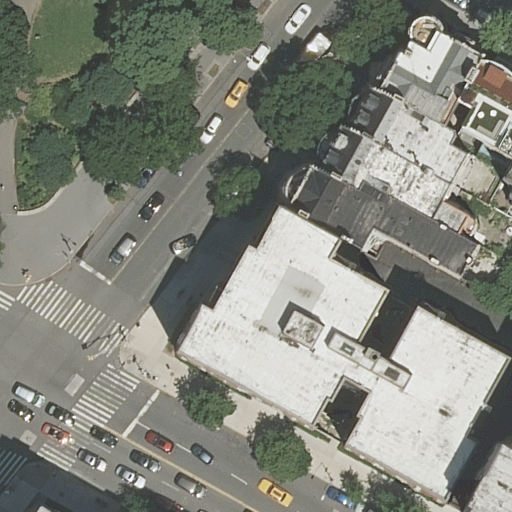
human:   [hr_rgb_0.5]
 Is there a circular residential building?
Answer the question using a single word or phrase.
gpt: no

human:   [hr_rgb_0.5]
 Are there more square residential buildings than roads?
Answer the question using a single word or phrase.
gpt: no

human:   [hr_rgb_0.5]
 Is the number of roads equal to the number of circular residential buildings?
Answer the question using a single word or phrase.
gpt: no

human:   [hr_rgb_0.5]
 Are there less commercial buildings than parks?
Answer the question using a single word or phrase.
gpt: yes

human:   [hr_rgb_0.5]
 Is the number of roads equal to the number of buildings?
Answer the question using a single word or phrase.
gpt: no

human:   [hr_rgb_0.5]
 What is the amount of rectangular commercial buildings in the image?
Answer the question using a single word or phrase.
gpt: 0

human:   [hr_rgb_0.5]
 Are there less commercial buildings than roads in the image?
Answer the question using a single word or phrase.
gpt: yes

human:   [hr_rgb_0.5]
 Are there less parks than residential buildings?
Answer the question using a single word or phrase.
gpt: yes

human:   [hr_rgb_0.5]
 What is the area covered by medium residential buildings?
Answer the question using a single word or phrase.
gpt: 1256m2

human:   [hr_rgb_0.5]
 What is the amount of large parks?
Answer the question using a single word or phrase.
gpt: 0

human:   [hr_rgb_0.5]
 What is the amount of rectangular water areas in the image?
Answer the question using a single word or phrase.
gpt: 0

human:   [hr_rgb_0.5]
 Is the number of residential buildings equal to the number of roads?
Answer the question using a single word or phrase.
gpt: no

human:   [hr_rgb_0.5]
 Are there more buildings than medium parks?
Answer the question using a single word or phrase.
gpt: yes

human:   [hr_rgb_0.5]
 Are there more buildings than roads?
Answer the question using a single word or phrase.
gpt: no

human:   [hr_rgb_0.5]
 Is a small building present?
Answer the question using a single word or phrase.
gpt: yes

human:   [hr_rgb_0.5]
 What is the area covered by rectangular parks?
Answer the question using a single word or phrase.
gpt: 434m2

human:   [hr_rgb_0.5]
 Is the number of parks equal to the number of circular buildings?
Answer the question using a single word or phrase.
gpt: no

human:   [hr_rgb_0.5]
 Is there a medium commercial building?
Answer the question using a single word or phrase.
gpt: no

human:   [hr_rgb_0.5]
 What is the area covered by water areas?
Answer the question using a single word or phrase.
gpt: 0m2

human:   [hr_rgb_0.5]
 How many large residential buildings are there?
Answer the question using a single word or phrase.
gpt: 1

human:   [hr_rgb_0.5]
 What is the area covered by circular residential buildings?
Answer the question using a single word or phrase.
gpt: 0m2

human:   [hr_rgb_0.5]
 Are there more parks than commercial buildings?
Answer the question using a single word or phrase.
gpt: yes

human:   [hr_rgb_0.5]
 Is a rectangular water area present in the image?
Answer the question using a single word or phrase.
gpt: no

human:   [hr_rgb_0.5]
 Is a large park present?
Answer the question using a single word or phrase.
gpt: no

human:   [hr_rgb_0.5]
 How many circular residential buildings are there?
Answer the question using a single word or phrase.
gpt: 0

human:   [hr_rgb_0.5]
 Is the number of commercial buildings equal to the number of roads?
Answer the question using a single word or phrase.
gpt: no

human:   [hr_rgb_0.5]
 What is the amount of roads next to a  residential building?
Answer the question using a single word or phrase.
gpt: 10

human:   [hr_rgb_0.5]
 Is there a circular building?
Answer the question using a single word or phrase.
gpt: no

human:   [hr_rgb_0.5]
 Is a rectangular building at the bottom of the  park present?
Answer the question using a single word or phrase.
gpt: yes

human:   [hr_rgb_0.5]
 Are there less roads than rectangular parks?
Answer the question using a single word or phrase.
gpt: no

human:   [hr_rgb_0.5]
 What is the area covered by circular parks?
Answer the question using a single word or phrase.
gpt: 0m2

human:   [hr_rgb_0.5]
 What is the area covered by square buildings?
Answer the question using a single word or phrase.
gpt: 0m2

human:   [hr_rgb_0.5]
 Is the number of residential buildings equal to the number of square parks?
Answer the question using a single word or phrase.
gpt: no

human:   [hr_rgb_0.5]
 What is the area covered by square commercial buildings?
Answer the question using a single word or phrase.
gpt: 0m2

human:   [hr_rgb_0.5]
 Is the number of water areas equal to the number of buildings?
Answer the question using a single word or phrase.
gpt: no

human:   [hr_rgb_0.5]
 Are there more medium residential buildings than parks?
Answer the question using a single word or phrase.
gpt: yes